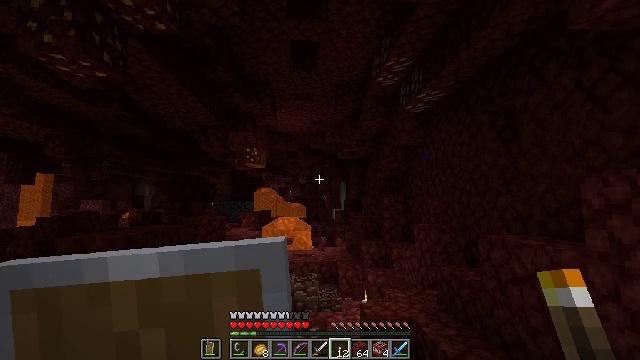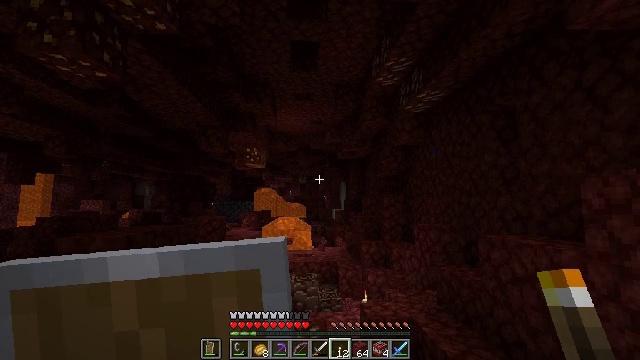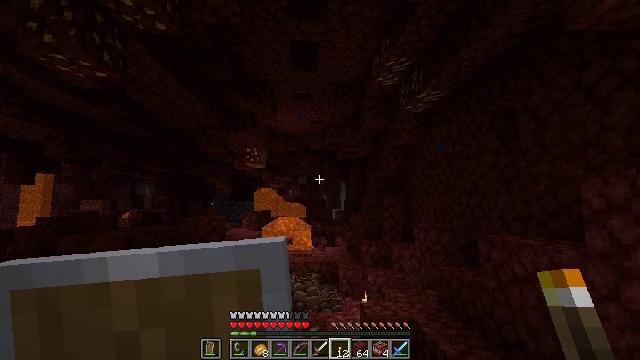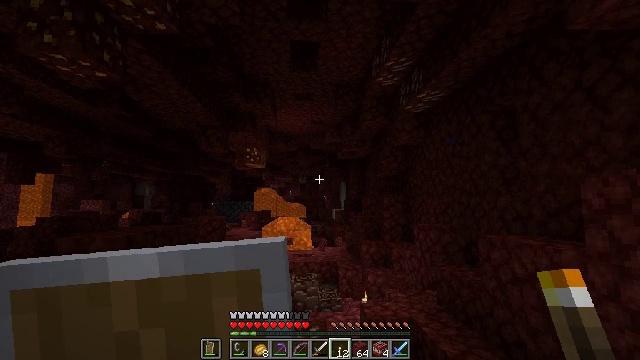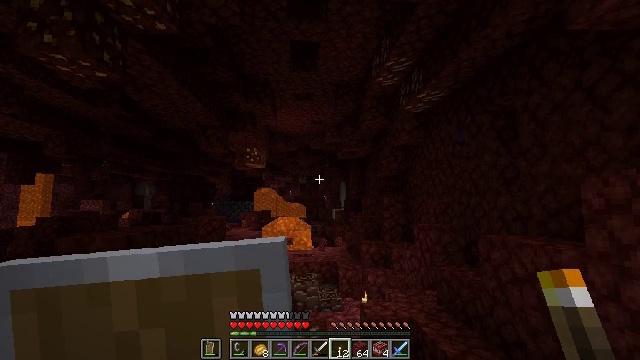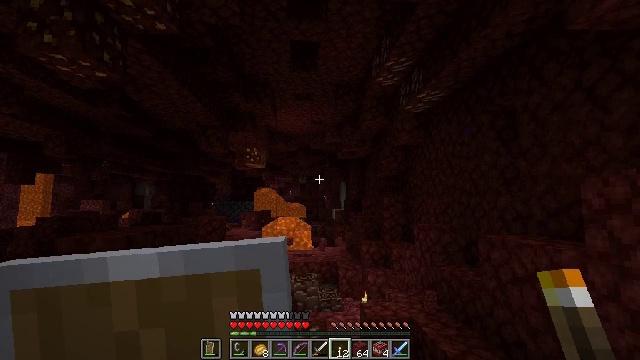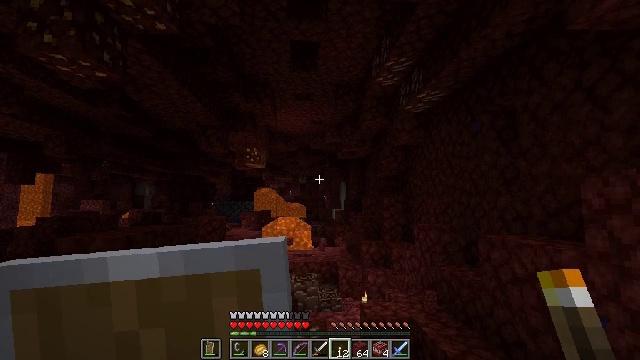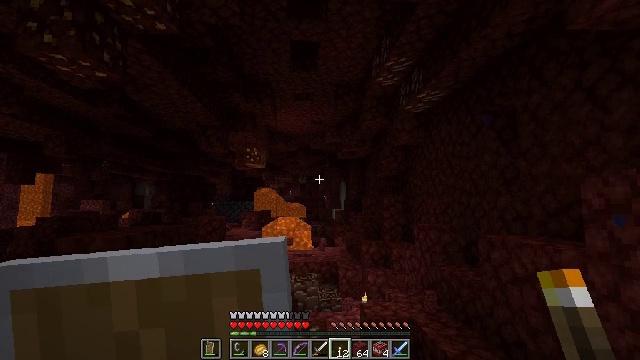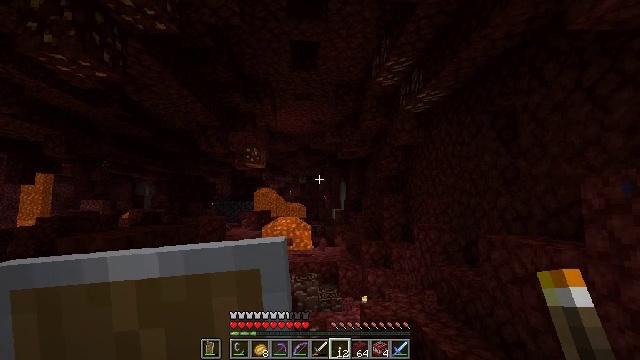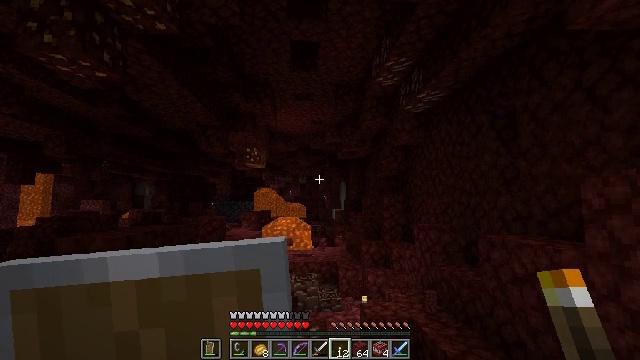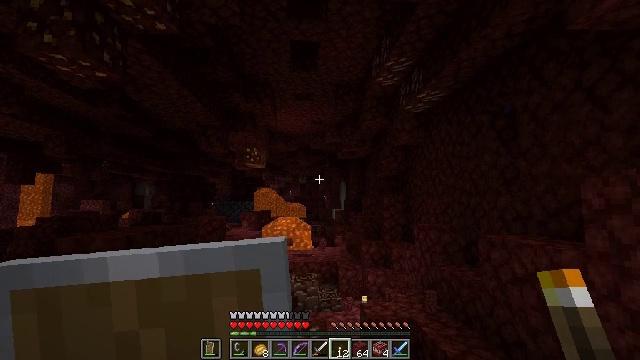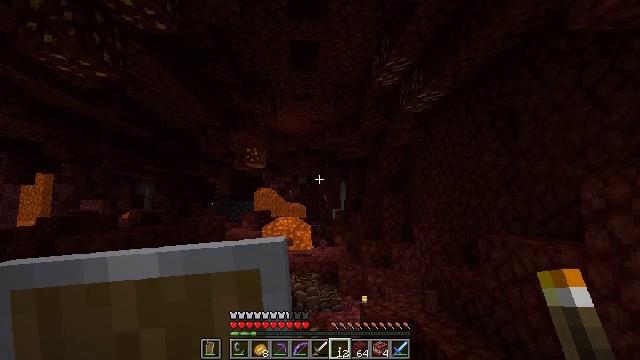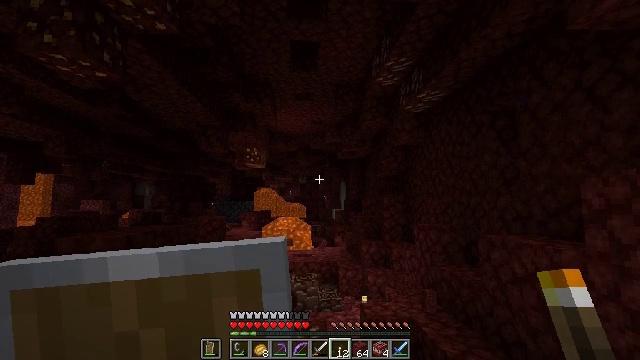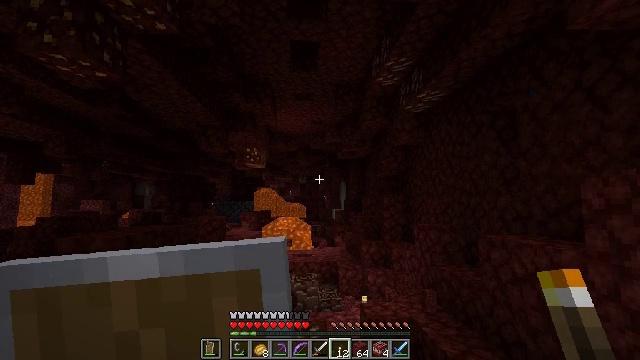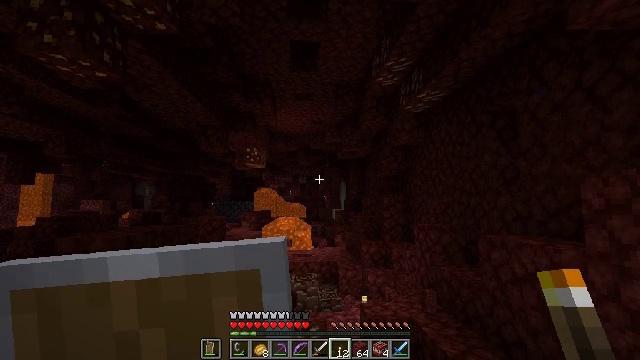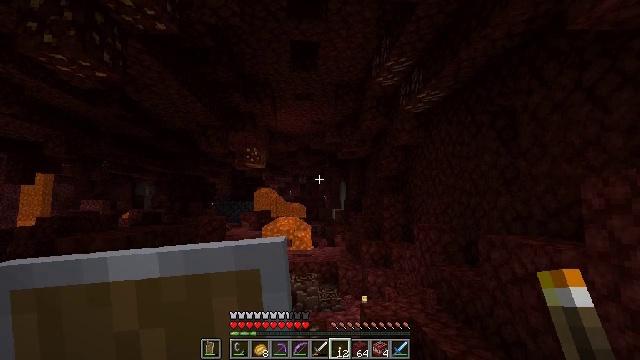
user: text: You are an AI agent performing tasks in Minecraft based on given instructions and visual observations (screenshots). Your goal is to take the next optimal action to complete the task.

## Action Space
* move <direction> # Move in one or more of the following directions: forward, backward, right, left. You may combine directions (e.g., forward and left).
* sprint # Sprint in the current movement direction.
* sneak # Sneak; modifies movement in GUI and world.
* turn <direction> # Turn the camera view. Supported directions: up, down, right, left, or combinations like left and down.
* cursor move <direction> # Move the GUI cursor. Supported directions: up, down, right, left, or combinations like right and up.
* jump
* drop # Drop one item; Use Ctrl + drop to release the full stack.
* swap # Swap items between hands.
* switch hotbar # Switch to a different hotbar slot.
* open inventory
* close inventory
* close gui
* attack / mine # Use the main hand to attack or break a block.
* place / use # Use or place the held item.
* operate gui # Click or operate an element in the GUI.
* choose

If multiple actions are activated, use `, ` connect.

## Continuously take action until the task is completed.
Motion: motion action
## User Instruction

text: Collect ancient debris for Netherite crafting.
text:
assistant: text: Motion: no_op
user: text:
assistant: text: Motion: no_op
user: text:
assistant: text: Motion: no_op
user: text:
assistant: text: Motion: no_op
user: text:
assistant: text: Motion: no_op
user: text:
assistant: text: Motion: no_op
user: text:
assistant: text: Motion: no_op
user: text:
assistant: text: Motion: no_op
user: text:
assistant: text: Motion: no_op
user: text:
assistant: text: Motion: no_op
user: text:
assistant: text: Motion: no_op
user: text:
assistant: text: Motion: no_op
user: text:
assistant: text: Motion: no_op
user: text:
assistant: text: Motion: no_op
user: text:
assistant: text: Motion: no_op
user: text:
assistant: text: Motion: no_op
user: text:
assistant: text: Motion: no_op
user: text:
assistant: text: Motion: no_op
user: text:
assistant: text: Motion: no_op
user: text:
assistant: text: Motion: no_op
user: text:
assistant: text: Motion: no_op
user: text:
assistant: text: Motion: no_op
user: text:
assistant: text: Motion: no_op
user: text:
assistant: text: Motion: no_op
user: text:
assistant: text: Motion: no_op
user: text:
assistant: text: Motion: no_op
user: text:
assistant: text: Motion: no_op
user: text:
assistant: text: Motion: no_op
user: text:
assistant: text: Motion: no_op
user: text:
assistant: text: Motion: no_op